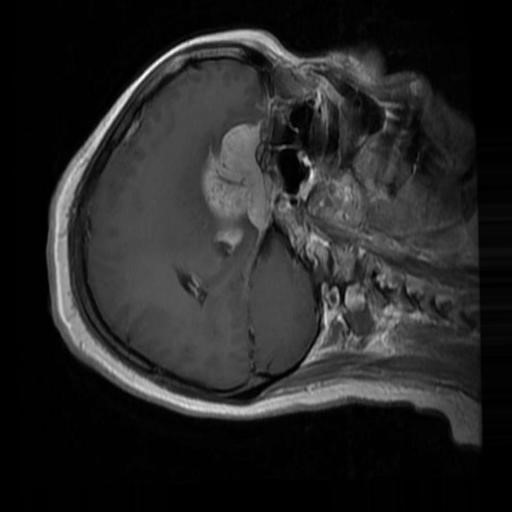
Label: brain_menin